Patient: sex M, age 43
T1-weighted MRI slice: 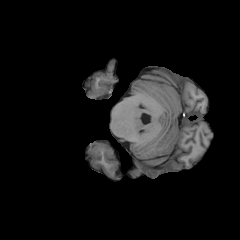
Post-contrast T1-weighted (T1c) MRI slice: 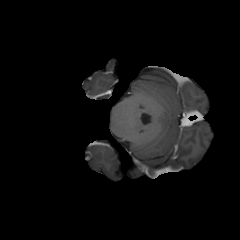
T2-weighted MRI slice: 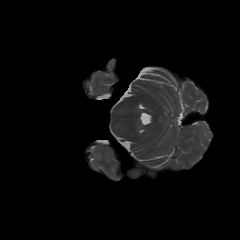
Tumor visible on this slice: no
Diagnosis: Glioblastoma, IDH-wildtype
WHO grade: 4